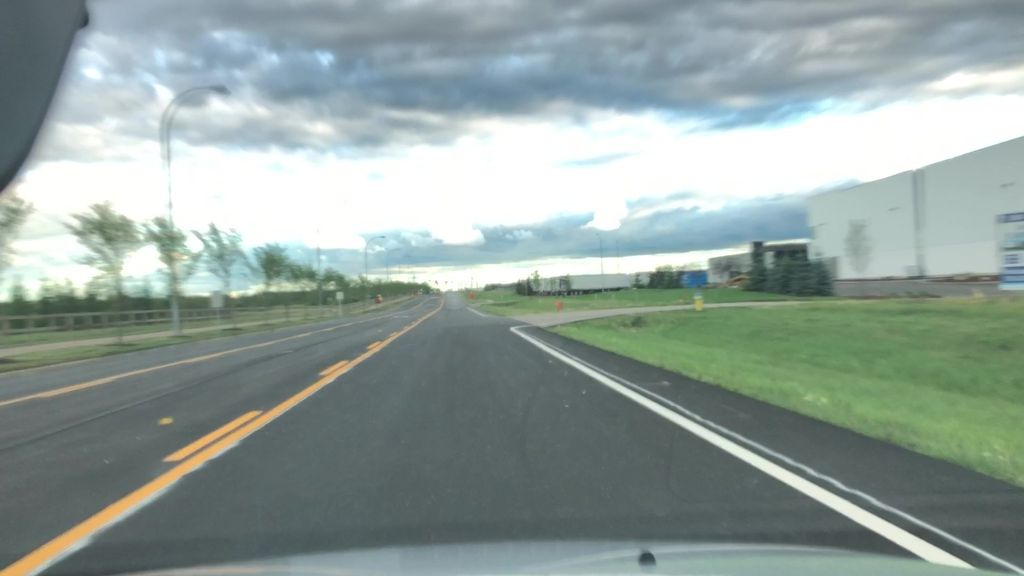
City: edmonton